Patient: sex M, age 72
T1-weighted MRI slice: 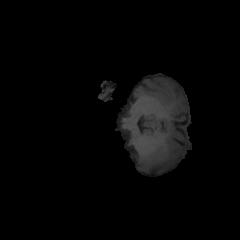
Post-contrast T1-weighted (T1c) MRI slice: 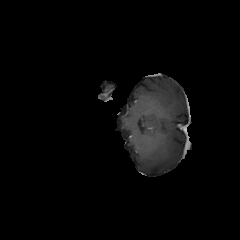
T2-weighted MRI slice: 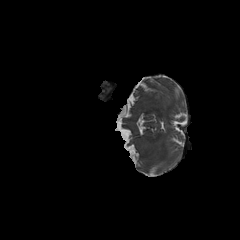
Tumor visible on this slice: no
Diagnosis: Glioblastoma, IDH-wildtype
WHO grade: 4